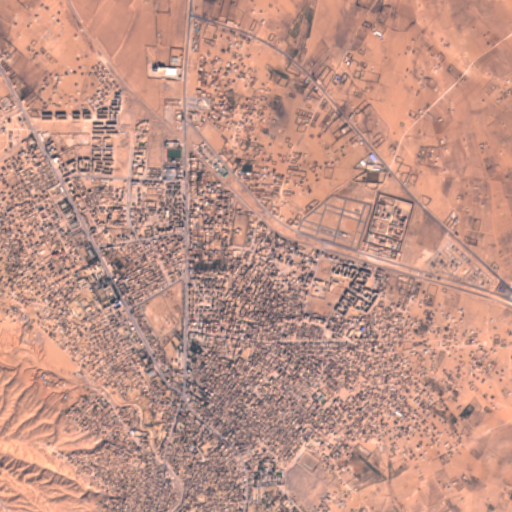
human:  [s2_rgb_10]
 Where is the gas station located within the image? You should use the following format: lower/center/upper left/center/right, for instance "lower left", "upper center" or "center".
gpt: The gas station is located in the center right of the image.
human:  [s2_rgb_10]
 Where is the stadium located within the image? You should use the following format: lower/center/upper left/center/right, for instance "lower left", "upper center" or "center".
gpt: The stadium is located in the lower center of the image.
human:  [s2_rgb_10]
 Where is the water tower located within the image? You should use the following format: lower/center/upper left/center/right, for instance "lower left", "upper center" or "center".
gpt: The water tower is located in the center of the image.
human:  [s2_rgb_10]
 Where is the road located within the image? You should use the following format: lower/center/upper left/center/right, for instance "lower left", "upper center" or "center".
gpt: There is no road in the image.